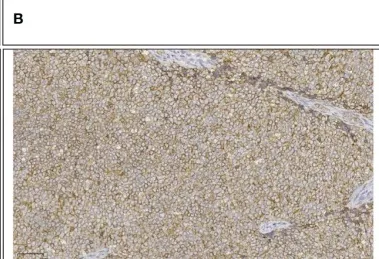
(A) Small round-cell malignant tumor (HE,100x).
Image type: pathology (immunostaining)